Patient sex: M
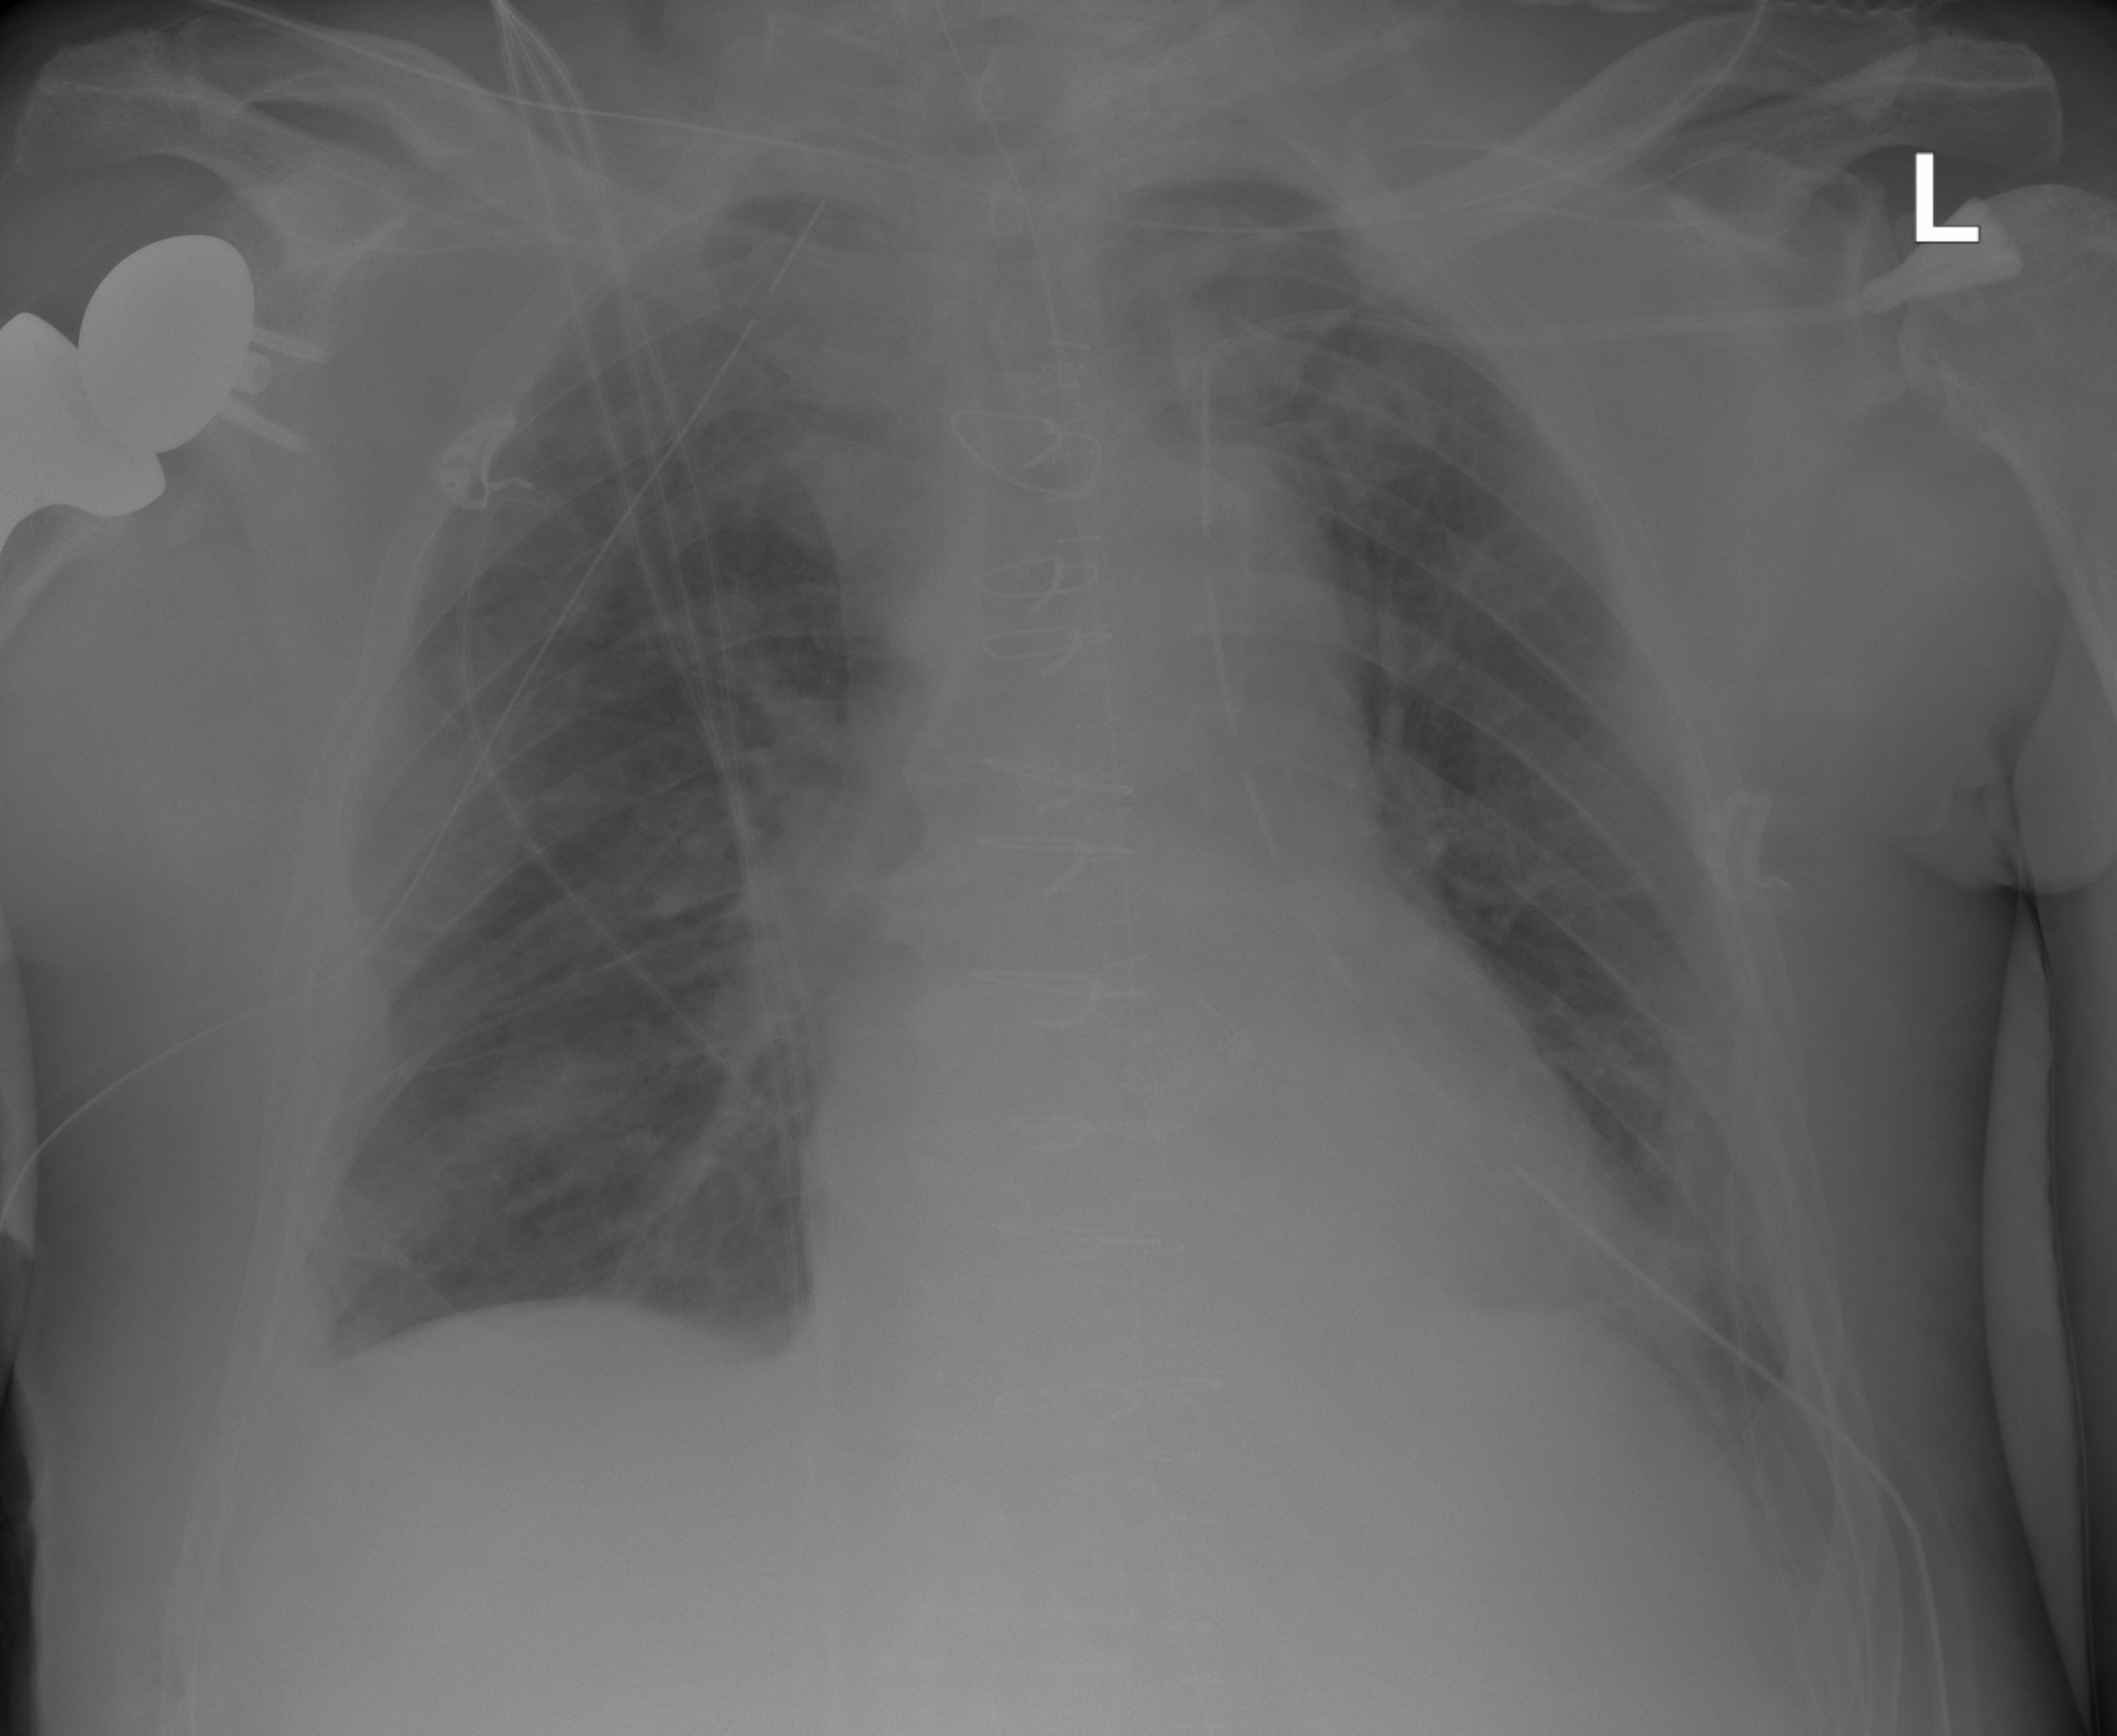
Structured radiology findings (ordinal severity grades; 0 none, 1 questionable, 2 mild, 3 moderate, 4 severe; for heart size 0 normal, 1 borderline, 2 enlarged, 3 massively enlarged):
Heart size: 2
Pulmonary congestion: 0
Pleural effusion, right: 1
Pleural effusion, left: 0
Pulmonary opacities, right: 0
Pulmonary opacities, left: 0
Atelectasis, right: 2
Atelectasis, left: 2